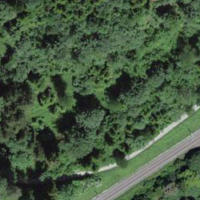
EUNIS habitat code: 44
Species observed at this site:
Accipiter gentilis